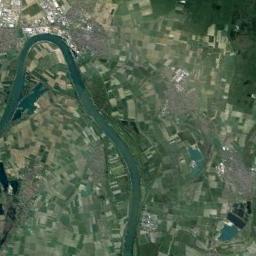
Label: river